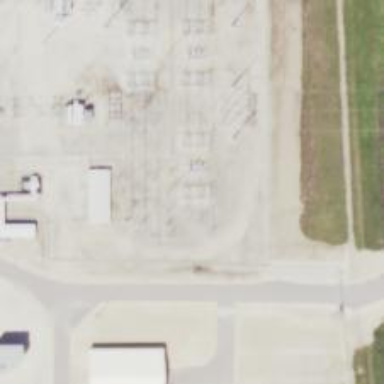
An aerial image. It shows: Switch for power supply.